Question: I know that pullToRefresh like functionality is available in the iPhone and for the Android we have to manage it manually.
I got some example the having pullToRefresh but it works on the ListView only.
In my case I want to implement for the Scrollview. Something like PullToRefresh available in DrawFree app in Google Play.
Please see below image:

So, how to implement it?
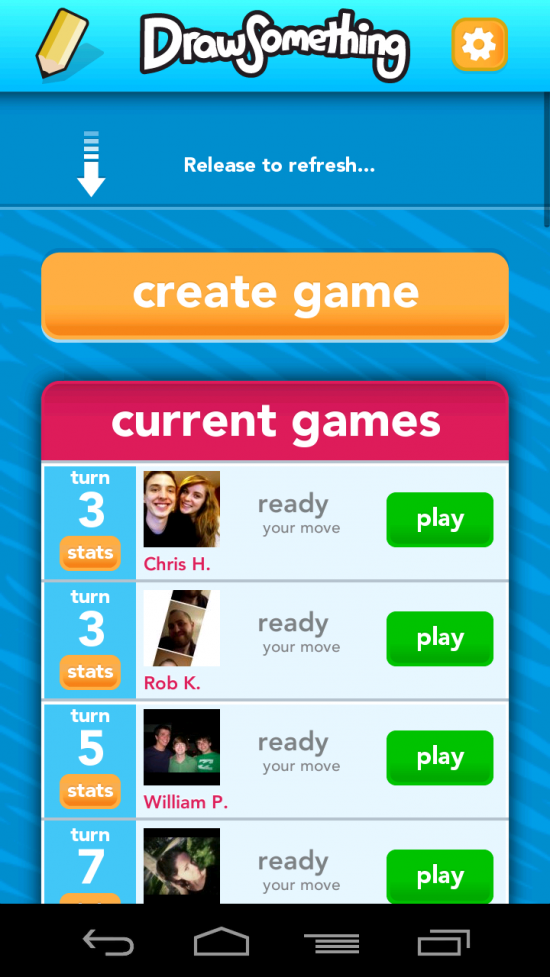
Answer: This is a excellent example of implementing pull to refresh in ListView, GridView, WebView, Expandable ListView.
You can use this example and make changes according to your Views.
<URL>